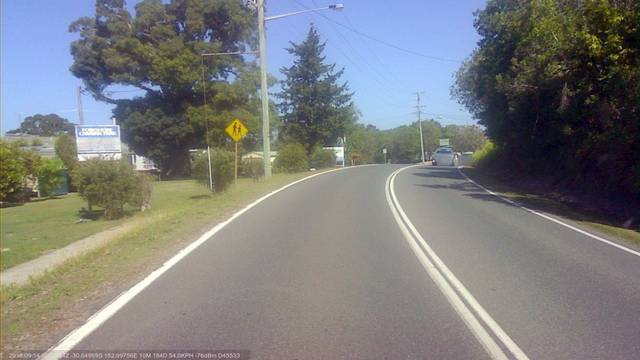
Region: Australia
Coordinates: -30.65, 152.998